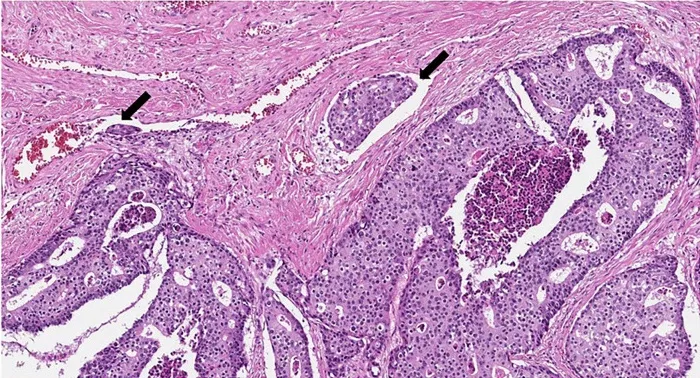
Cribriform tumor structures with dirty necrosis. Lymphovascular invasion (marked with arrows) (HE, original magnification x100).
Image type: pathology (h&e)